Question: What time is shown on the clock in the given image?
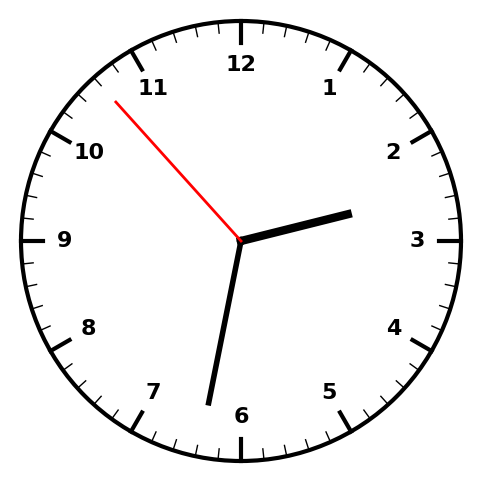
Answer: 02:31:53